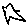
Label: star